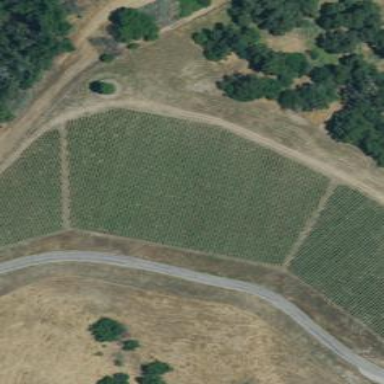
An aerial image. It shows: Vineyard where grapes are grown.